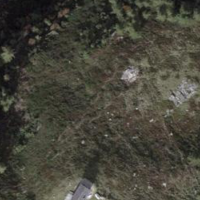
EUNIS habitat code: 23
Species observed at this site:
Arnica montana